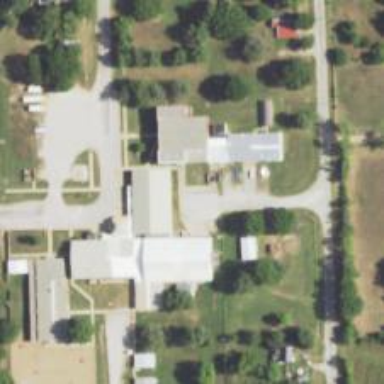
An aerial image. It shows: School.